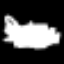
Label: squiggle